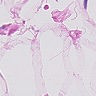
Metastatic tissue present: no